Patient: sex M, age 73
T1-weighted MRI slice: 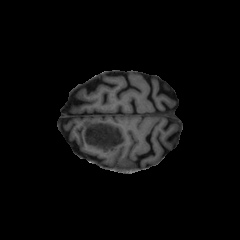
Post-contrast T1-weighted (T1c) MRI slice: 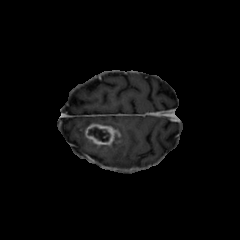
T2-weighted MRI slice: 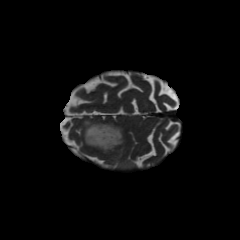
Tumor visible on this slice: yes
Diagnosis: Glioblastoma, IDH-wildtype
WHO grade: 4